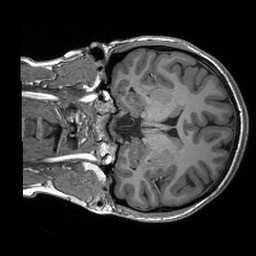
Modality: T1w
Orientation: coronal
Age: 20
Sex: female
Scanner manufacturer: siemens
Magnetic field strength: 3 T
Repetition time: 2.4 s
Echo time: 0.00191 s